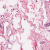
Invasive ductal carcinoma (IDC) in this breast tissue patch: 0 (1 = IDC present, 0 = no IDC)